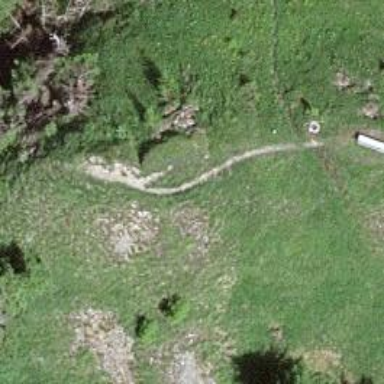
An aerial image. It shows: Cross at the peak of natural mountain.